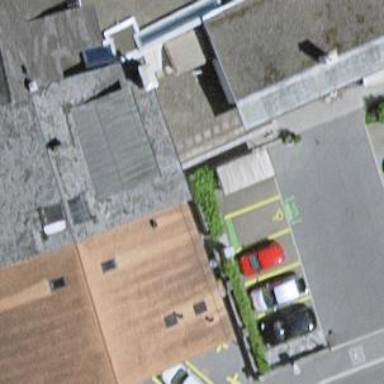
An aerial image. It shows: Charging station.